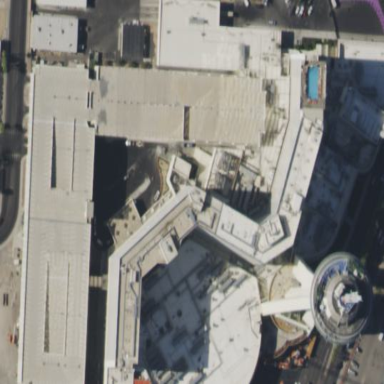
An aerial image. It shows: Building that functions as both hotel and casino.